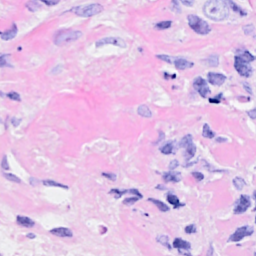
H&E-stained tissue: Breast